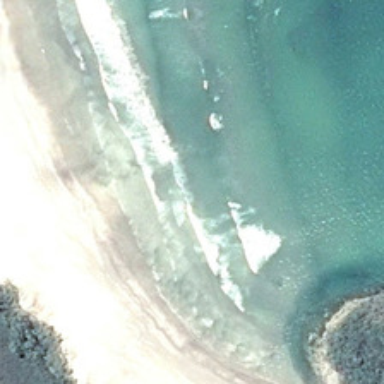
White waves are near yellow beach and green ocean .